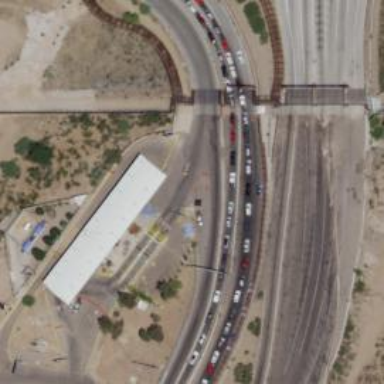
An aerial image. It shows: Border control barrier.